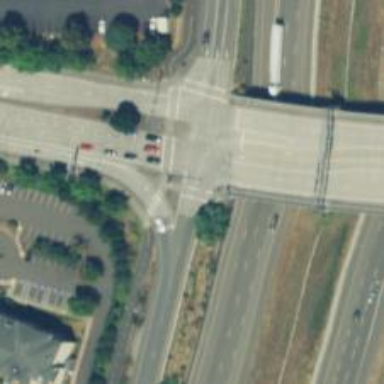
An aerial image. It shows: Crossing on the road.